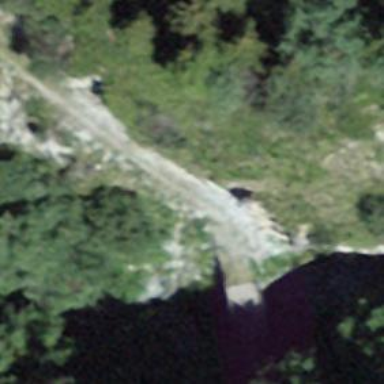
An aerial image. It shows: There is ford in the area.